Question: I am making an Ajax call in my JSP which is recieving a JSON response.
Running 'alert('Ajax Response ' + respArr);' gives the following screen:

The Java server-side code:
'''
public void doGet(HttpServletRequest request, HttpServletResponse res) throws IOException, ServletException {
try {
String fromDate = request.getParameter("drFrom");
String toDate = request.getParameter("drTo");
JSONArray jsonArray = chartData.getCCSBJson(fromDate, toDate);
res.setContentType("application/json");
res.getWriter().write(jsonArray.toString());
}
'''
The JavaScript:
'''
if (xmlhttp.readyState == 4 && xmlhttp.status == 200) {
if(xmlhttp.responseText != null) {
var respArr = xmlhttp.responseText;
var jsonData = eval("(" + respArr + ")");
alert('JSON Chart ' + jsonData); // The line from above
var obj = JSON.parse(xmlhttp.responseText);
alert('JSON Parse' + obj);
'''
The JSON that is being returned:
'''
[
{
"chart":{
"caption":"",
"exportDataFormattedVal":"1",
"numberPrefix":"",
"showexportdatamenuitem":"1",
"xAxisName":"Bureau usage",
"yAxisName":"count"
},
"data":[
{
"label":"SB AutoDecison",
"value":"0"
},
{
"label":"CC AutoDecison",
"value":"0"
},
{
"label":"CC Judgemental",
"value":"0"
},
{
"label":"SB Judgemental",
"value":"0"
}
]
}
]
'''
The alerts result:
'''
alert('JSON Chart ' + jsonData) // JSON Chart[object Object]
alert('JSON Parse ' + obj); // JSON parse[object Object]
'''
What I want is to parse the object and generate an Excel sheet out of the content.
When I try to loop:
'''
var jqueryData = jQuery.parseJSON(respArr);
var obj = JSON.parse(xmlhttp.responseText);
for (var i in obj) {
alert('For loop string' + obj[i]);
}
'''
It throws some 7 or 8 alerts with JavaScript code
'''
for (i = 0; i < 5; i++) {
alert(i + ' of respArr ' + respArr[i]);
}
'''
Gives letter after letter of the JSON: '[', '{', '"', 'c', 'h', and so on for each iteration of the loop.
Can I not just traverse the JSON like 'respArr[0].data' or 'respArr[0].chart'?
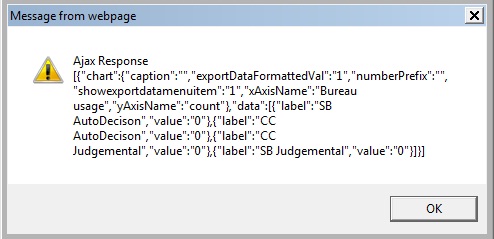
Answer: A couple of things:
First, your Java servlet is not really returning a "string". When you write 'jsonArray.toString()', yes, you are turning the array into a string, but that is solely for the purpose of writing it across the network. HTTP is a text protocol. So, what the 'doGet' method is actually returning, in a sense, is a HTTP response (it just happens to be as text, it could very well be binary).
With that, when a client (in this case, your JavaScript via 'XMLHttpRequest') makes a 'GET' request to your server (your servlet), it is getting back the JSON response (yes, as text). Your 'xmlhttp.responseText' variable in this case contain the JSON you've shown in the question.
Calling one of:
- 'JSON.parse(xmlhttp.responseText)'- 'jQuery.parseJSON(xmlhttp.responseText)'- '$.parseJSON(xmlhttp.responseText)'
Should all return you the same object. With this object you can access its properties the way you want to. The following work:
'''
if (xmlhttp.readyState == 4 && xmlhttp.status == 200) {
if (xmlhttp.responseText != null) {
var json = xmlhttp.responseText;
var arr = JSON.parse(json);
var data = arr[0].data; // This is what you want to do?
var chart = arr[0].chart; // This is what you want to do?
// try running alert(chart.xAxisName);
// and so on
'''
: When you run 'alert(obj);' where 'obj' is a object, you are seeing '[object Object]' because that is how JavaScript represents objects as strings. If you want to see the internals of a JavaScript object, as others have pointed out, you are better off using 'console.log(obj)'. (Also, upgrade or switch to a better browser. You will have access to better debugging tools.)